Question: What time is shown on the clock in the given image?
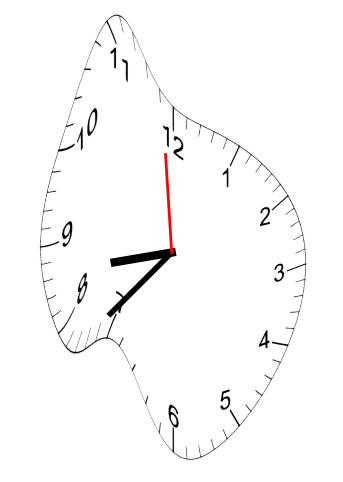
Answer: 08:36:59